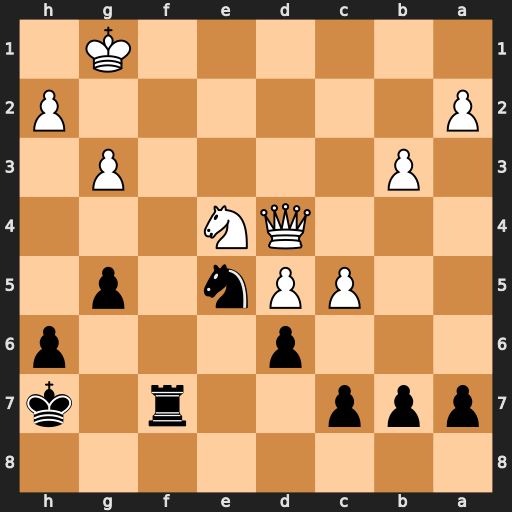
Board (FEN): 8/ppp2r1k/3p3p/2PPn1p1/3QN3/1P4P1/P6P/6K1
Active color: b
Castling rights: -
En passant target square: -
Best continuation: Nf3+ Kg2 Nxd4